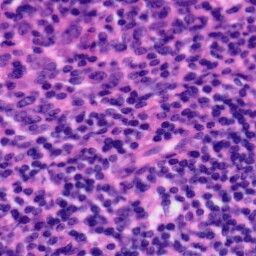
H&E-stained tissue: Tonsil